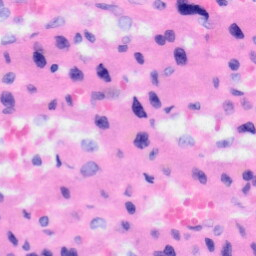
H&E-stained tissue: Liver